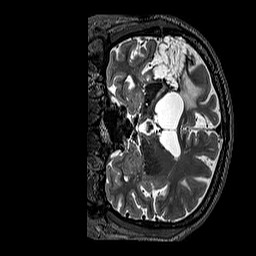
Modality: T2w
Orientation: coronal
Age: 61
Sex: male
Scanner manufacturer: siemens
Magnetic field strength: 3 T
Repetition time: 3.2 s
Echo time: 0.567 s